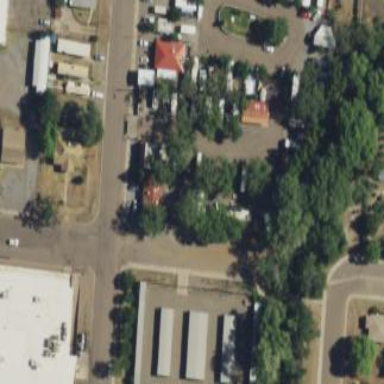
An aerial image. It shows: Caravan site with tents available. The site also has sanitary dump station.